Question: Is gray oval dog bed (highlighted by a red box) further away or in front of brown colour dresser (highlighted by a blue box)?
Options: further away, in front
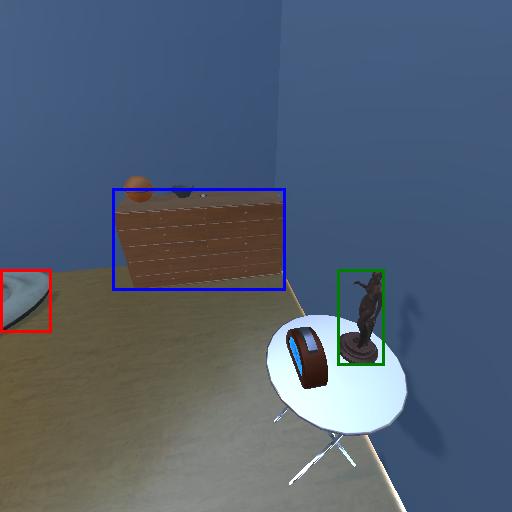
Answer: further away